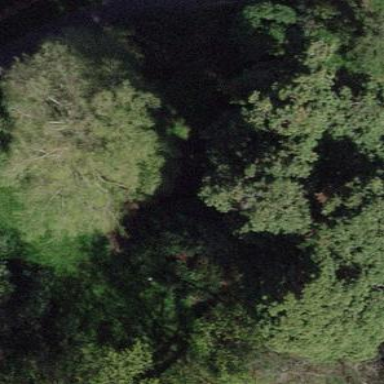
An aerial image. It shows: Mixed leaf woodland.